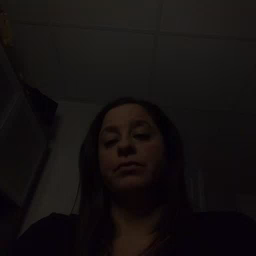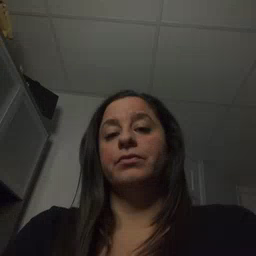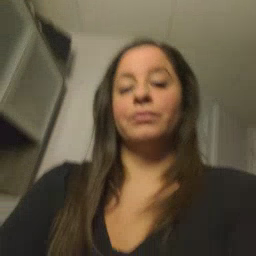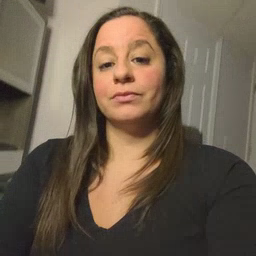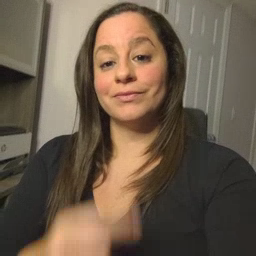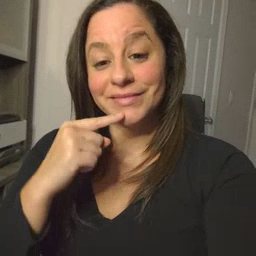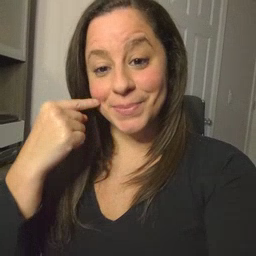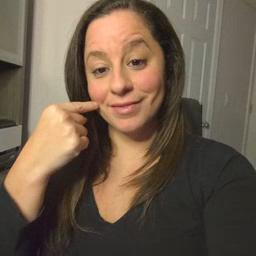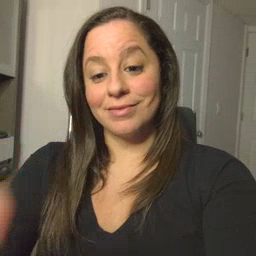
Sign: smile